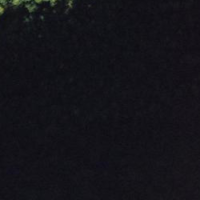
EUNIS habitat code: 32
Species observed at this site:
Boloria titania